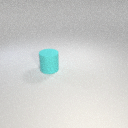
large cyan rubber cylinder